【题型】解答题　【知识点】平面几何　【难度】easy
如图，海中有一小岛 \(P\)，在以 \(P\) 为圆心，半径为 \(16\sqrt{2}\) 海里的圆形海域内有暗礁。一轮船自西向东航行，它在 \(A\) 处测得小岛 \(P\) 位于北偏东 \(60^\circ\) 方向上，且 \(A\)，\(P\) 之间的距离为 \(32\) 海里。

\vspace{0.5em}

\vspace{0.5em}

(1) 若轮船继续向正东方向航行，轮船有无触礁危险？

(2) 如果轮船继续向正东方向航行有危险，轮船自 \(A\) 处开始改变航行方向，沿南偏东 \(\alpha\) 度方向航行确保安全通过这一海域，求 \(\alpha\) 的取值范围。
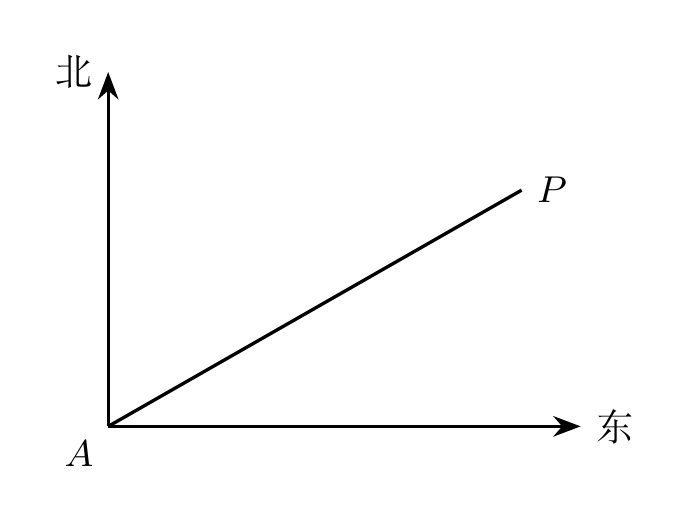
【解答】
\textbf{【答案】(1)有危险\\
(2)$0<\alpha<75^\circ$时，轮船能安全通过这一区域}

\vspace{0.5em}
\textbf{【分析】}
(1) 过 \(P\) 作 \(PB \perp \)于 \(B\)，则 \(PB\) 的长是 \(A\) 沿方向距离 \(P\) 点的最短距离，求出最短距离，再比较比较即可；\\
(2) 设轮船沿南偏东航向是射线 \(AC\)，过点 \(P\) 作 \(PD \perp AC\) 于 \(D\)，利用特殊角的三角函数值确定答案。

\vspace{0.5em}
\textbf{【详解】}
(1) 解：过点 \(P\) 作 \(PB \perp\) 轮船航线于 \(B\)，则 \(PB\) 的长是 \(A\) 沿方向距离 \(P\) 点的最短距离，

\vspace{0.5em}

\vspace{0.5em}

由题意得 \(\angle PAB = 90^\circ - 60^\circ = 30^\circ\)，\(PA = 32\)，\\
\(\therefore\) 在 \(Rt\triangle PAB\) 中，\(\angle PBA = 90^\circ\)，\\
\(\therefore \sin \angle PAB = \frac{PB}{AP} = \frac{1}{2}\)，\\
\(\therefore PB = 16\)，\\
\(\because 16 < 16\sqrt{2}\)，\\
答：若轮船继续向正东方向航行有触礁危险。

\vspace{0.5em}
(2) 解：设轮船沿南偏东航向是射线 \(AC\)，过点 \(P\) 作 \(PD \perp AC\) 于 \(D\)，

\vspace{0.5em}

当 \(PD = 16\sqrt{2}\) 时，角 \(\alpha\) 的度数最大，\\
\(\because\) 在 \(Rt\triangle PAD\) 中，\(AP = 32\)，\(PD = 16\sqrt{2}\)，\\
\(\therefore \sin \angle PAD = \frac{PD}{AP} = \frac{\sqrt{2}}{2}\)，\\
\(\therefore \angle PAD = 45^\circ\)，\\
\(\therefore \angle EAD = 45^\circ - 30^\circ = 15^\circ\)，\\
\(\therefore\) 沿南偏东最大角度为 \(90^\circ - 15^\circ = 75^\circ\) 方向航行确保安全通过这一海域，\\
即 \(0 < \alpha < 75^\circ\) 时，轮船能安全通过这一区域。

\vspace{0.5em}
\textbf{【点睛】}
本题考查了解直角三角形的应用，关键是如何构造直角三角形并知道求哪一条线段的长。
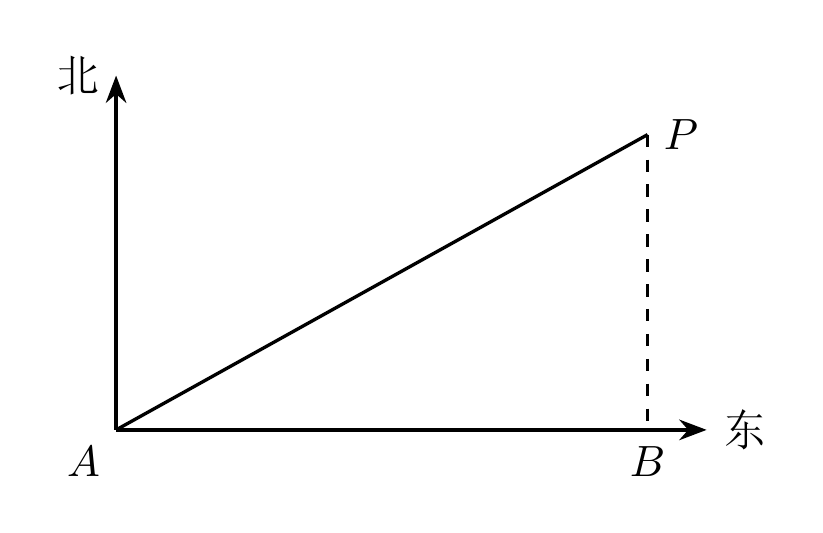
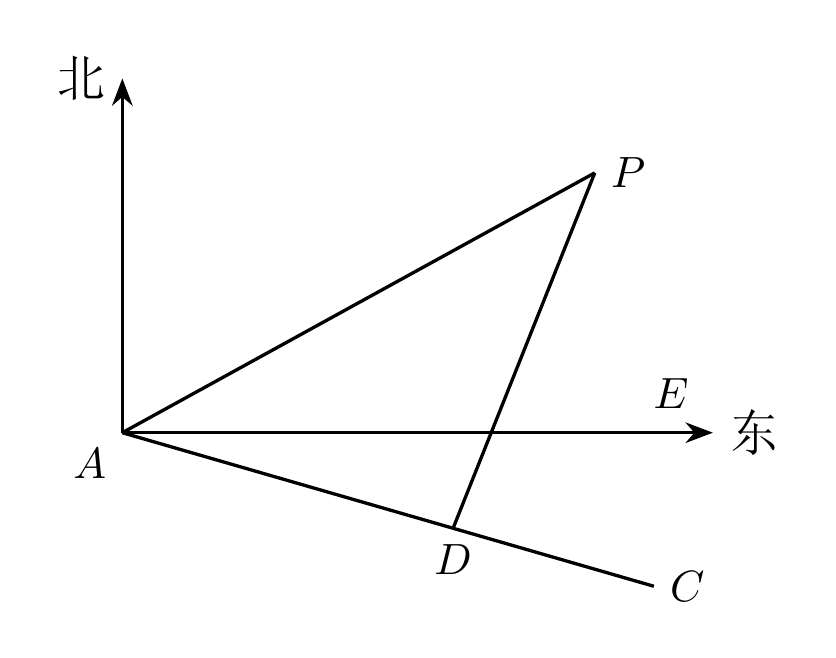